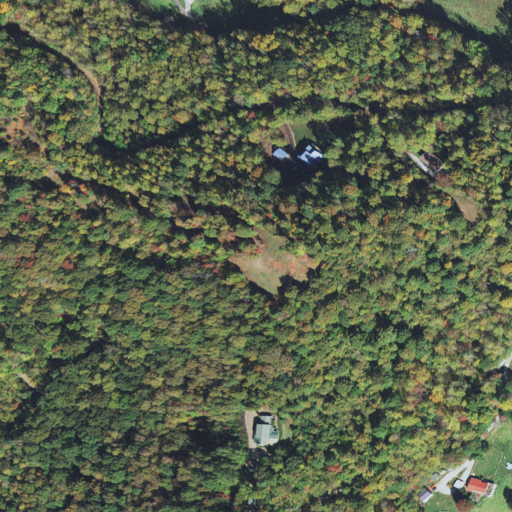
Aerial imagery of mountain in North Carolina named Kate Knob containing deciduous forest, open development, pasture, and low intensity development